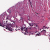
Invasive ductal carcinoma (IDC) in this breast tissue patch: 0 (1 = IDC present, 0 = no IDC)